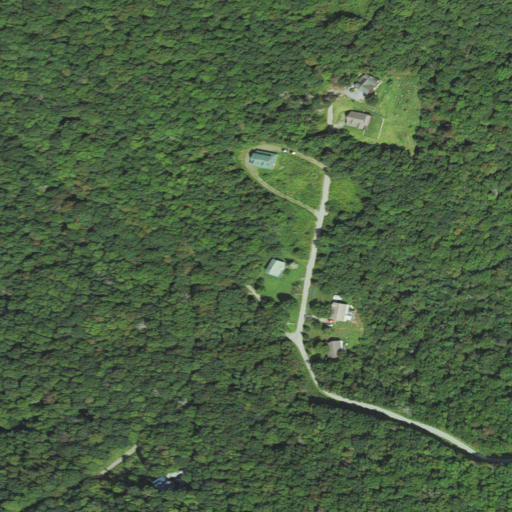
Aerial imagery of gap in North Carolina named Sugarloaf Gap containing deciduous forest, open development, and low intensity development